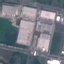
Land use / land cover: Industrial